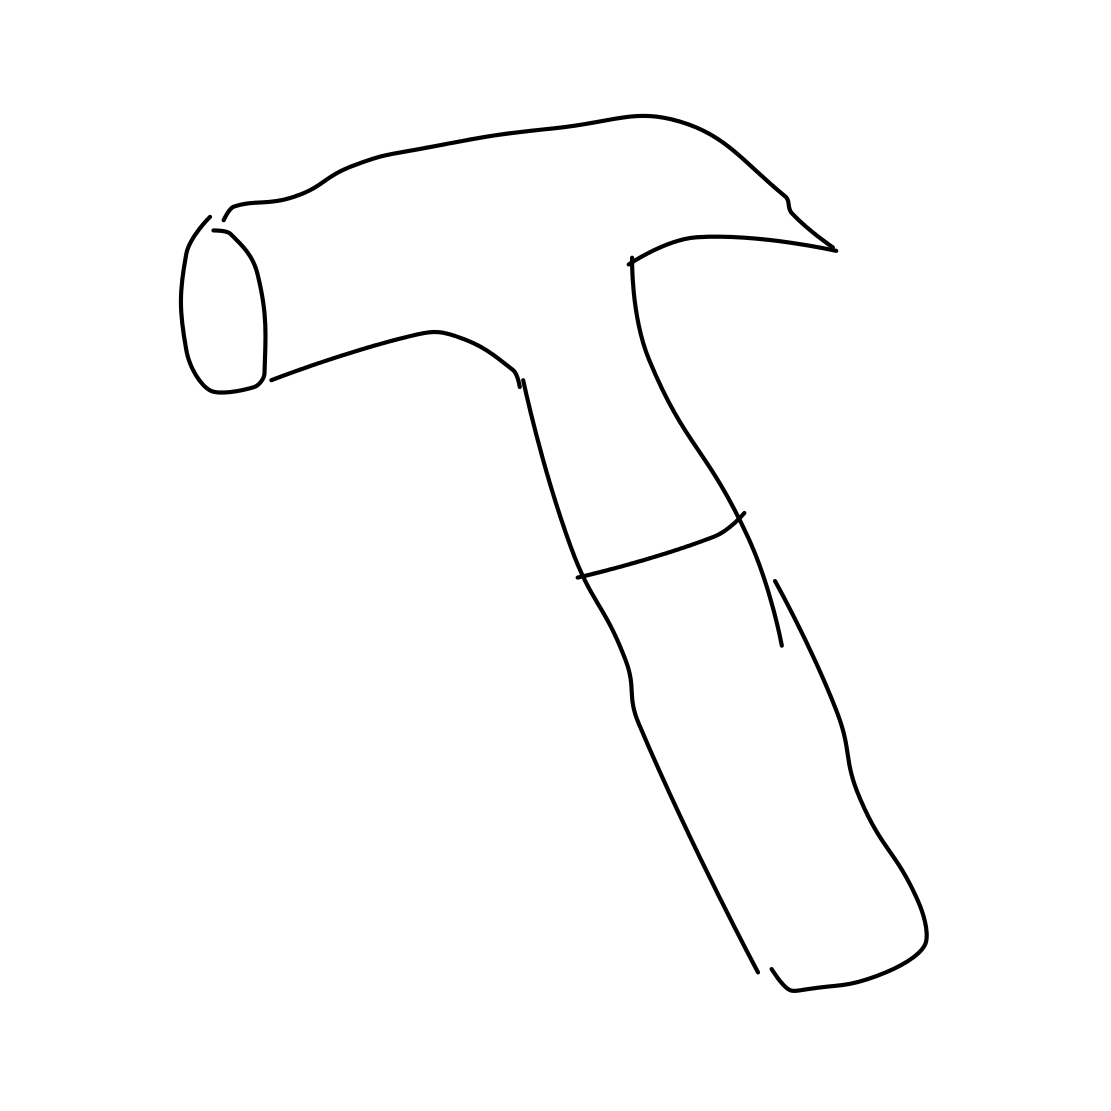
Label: hammer